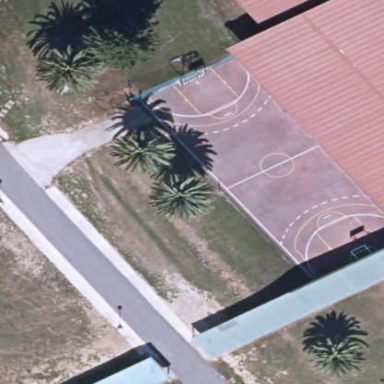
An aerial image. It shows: Basketball court on pitch.